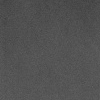
Atmospheric dust classification: dusty